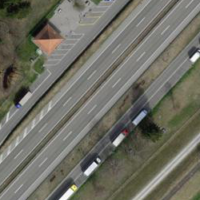
EUNIS habitat code: 57
Species observed at this site:
Corvus corone
Linaria vulgaris
Parus major
Troglodytes troglodytes
Sturnus vulgaris
Dendrocopos major
Milvus milvus
Stachys sylvatica
Passer domesticus
Fringilla coelebs
Buteo buteo
Sylvia atricapilla
Delichon urbicum